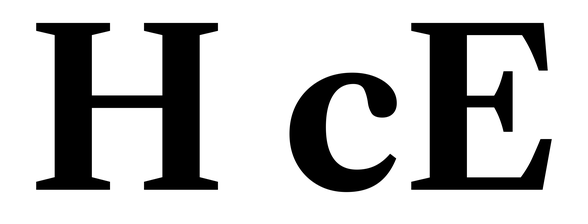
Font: LibreCaslonText_Bold